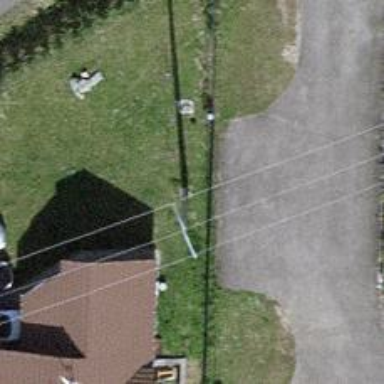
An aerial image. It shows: Straight power pole with straightforward line management.